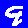
Digit: 9